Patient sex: M
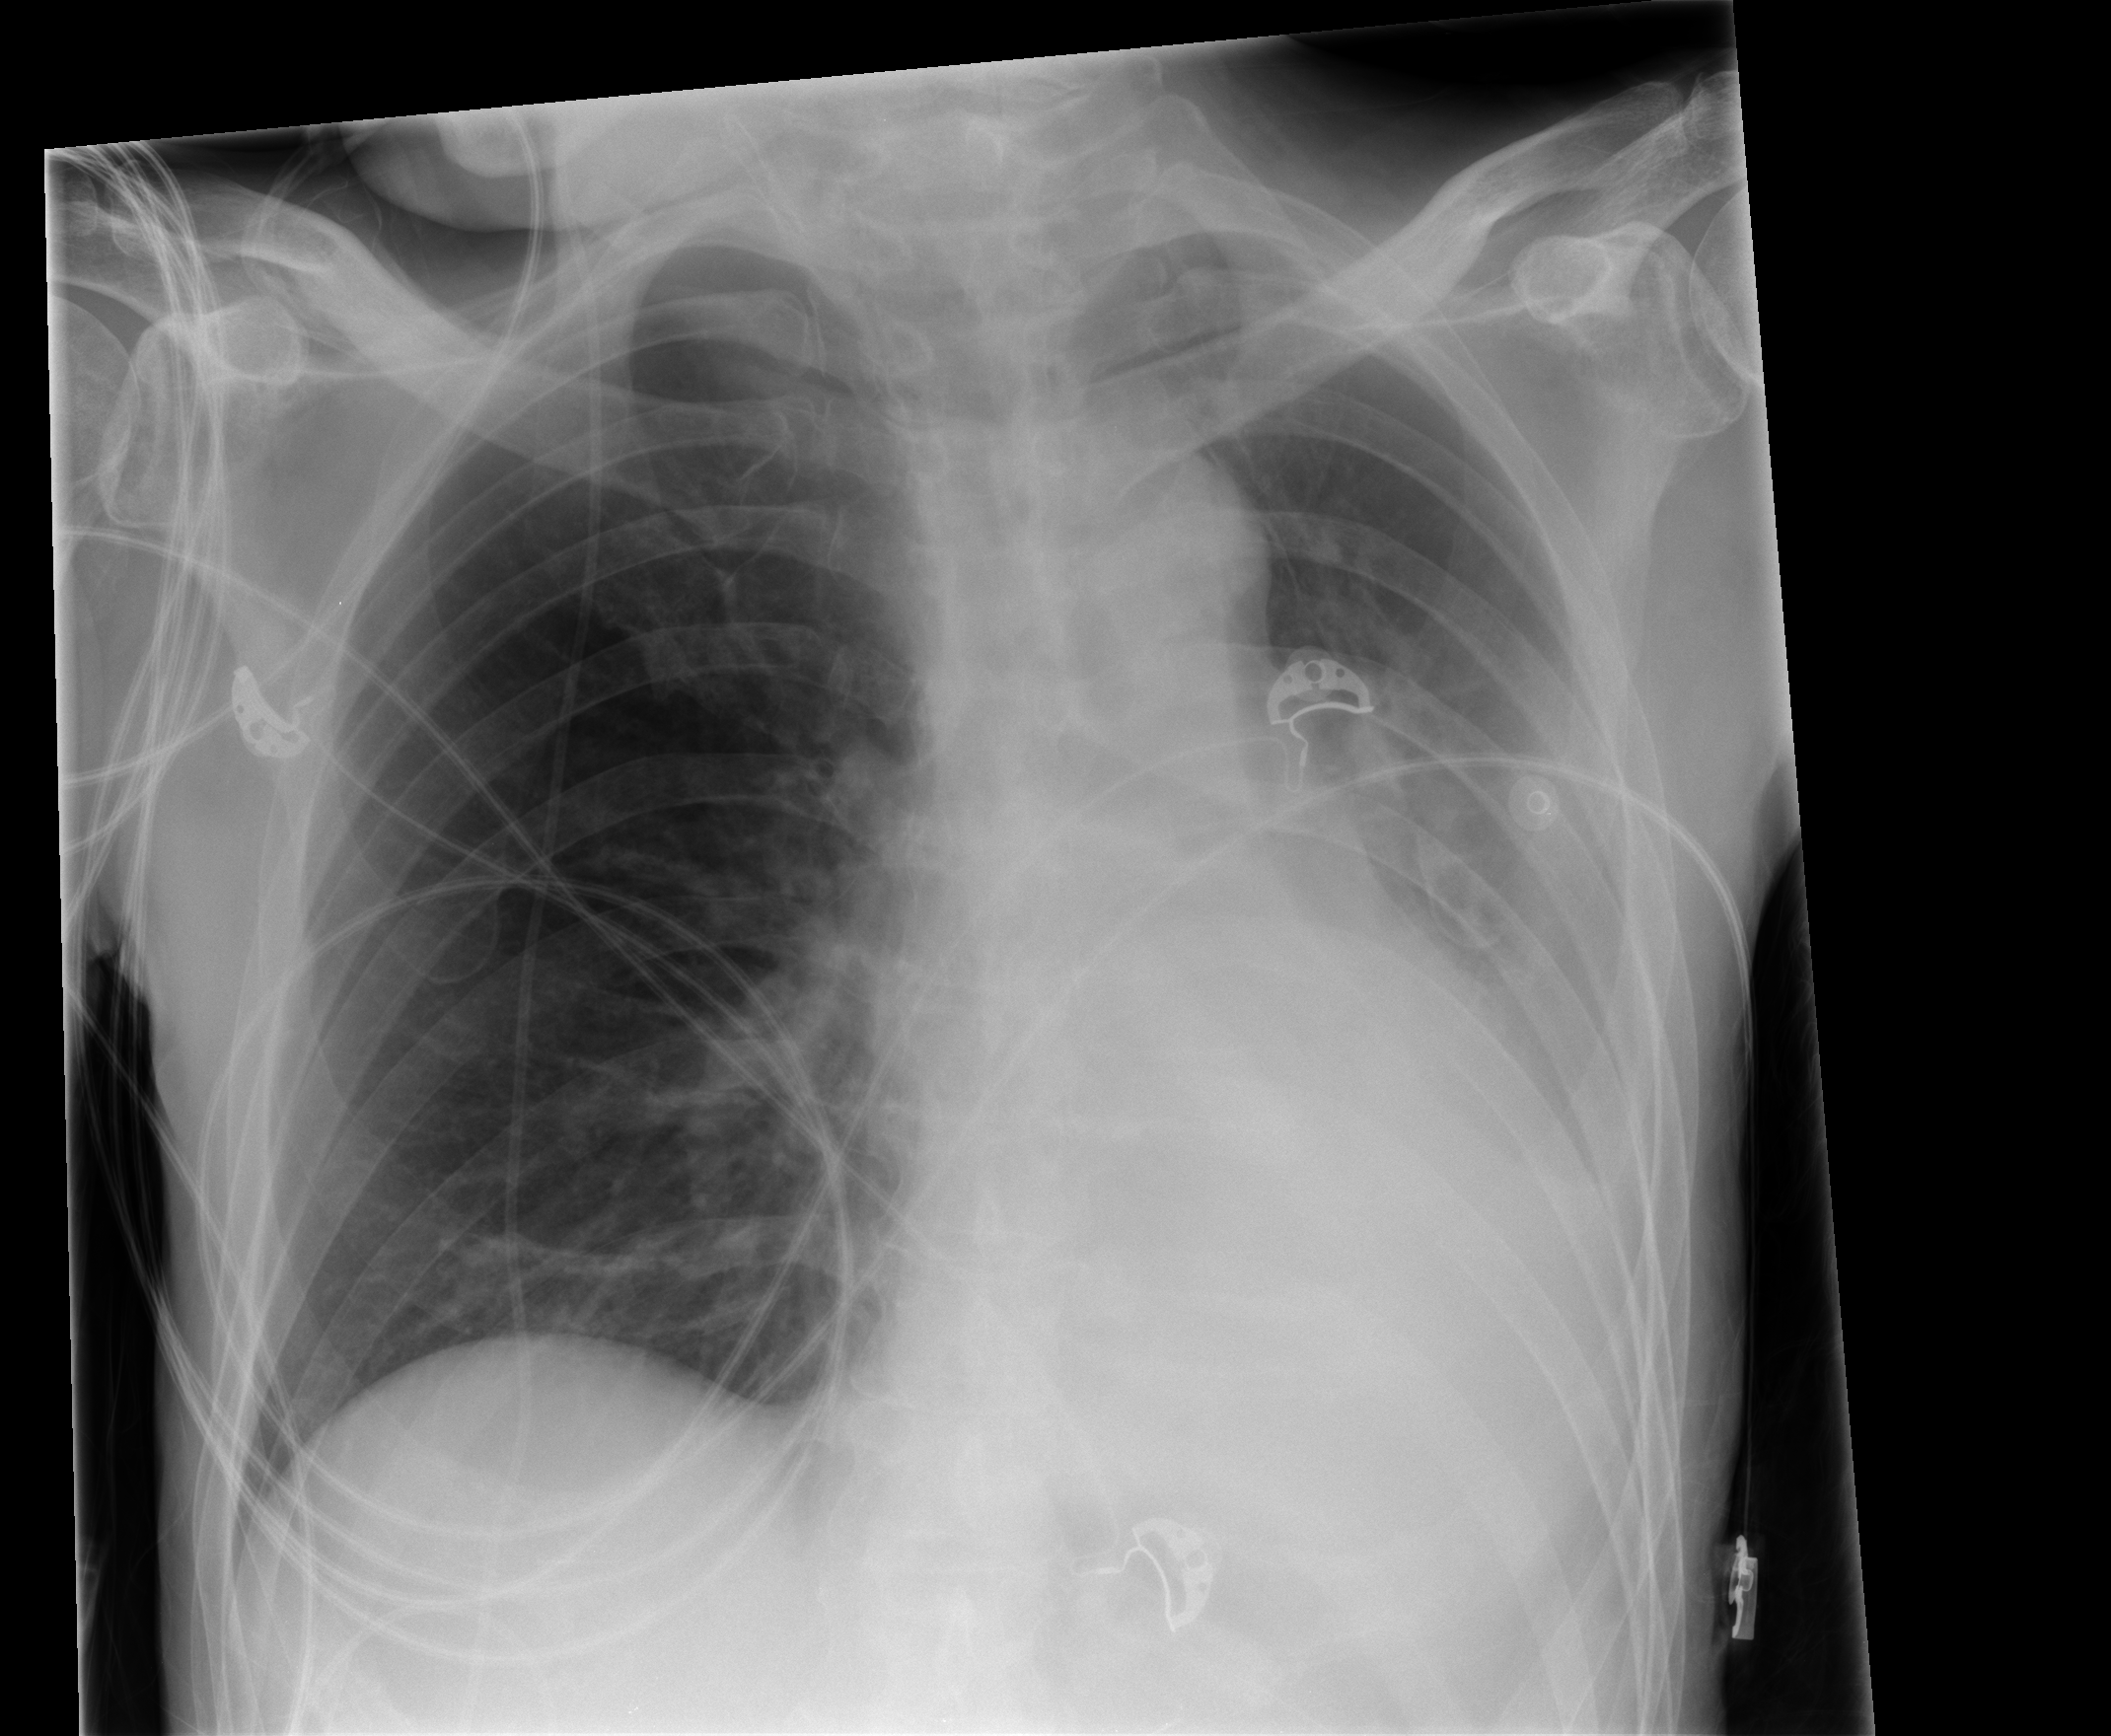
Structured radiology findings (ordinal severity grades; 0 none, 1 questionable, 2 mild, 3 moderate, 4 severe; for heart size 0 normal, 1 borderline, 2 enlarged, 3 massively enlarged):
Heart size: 2
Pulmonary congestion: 0
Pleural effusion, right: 0
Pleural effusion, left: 2
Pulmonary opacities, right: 0
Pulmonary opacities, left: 2
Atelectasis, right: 0
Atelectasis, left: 2